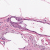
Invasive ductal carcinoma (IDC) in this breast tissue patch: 0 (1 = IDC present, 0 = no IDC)